Interaction volume radius: 5 \u00c5
Interaction volume height: 10 \u00c5
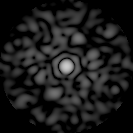
Disorder parameter: 0.7687